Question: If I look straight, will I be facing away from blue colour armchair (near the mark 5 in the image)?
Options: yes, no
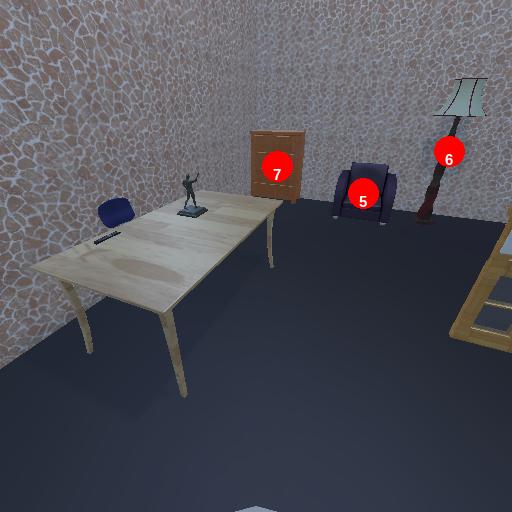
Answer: yes